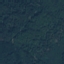
Land use / land cover class: Forest